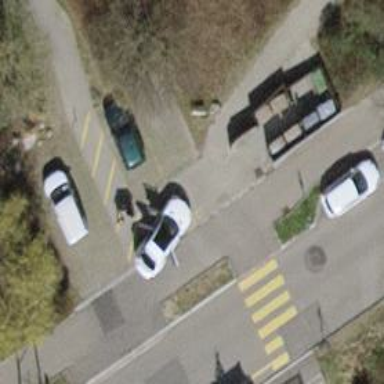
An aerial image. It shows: Footway made of paving stones.